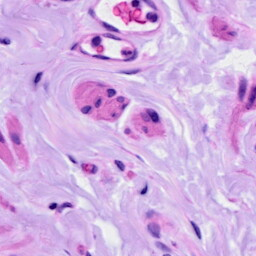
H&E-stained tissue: Ovarian